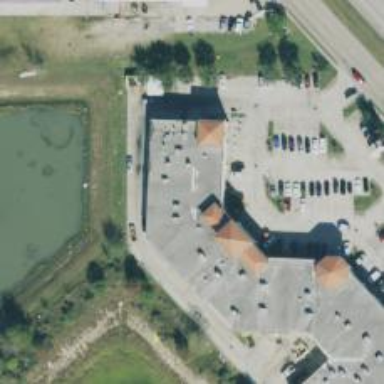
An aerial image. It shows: Car rental facility.